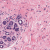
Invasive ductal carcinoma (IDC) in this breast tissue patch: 0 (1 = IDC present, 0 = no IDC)